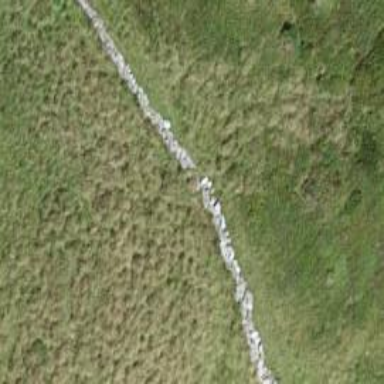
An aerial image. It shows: Wall barrier.